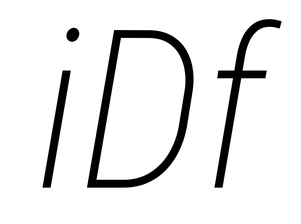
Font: Roboto-Italic_Condensed_ExtraLight_Italic